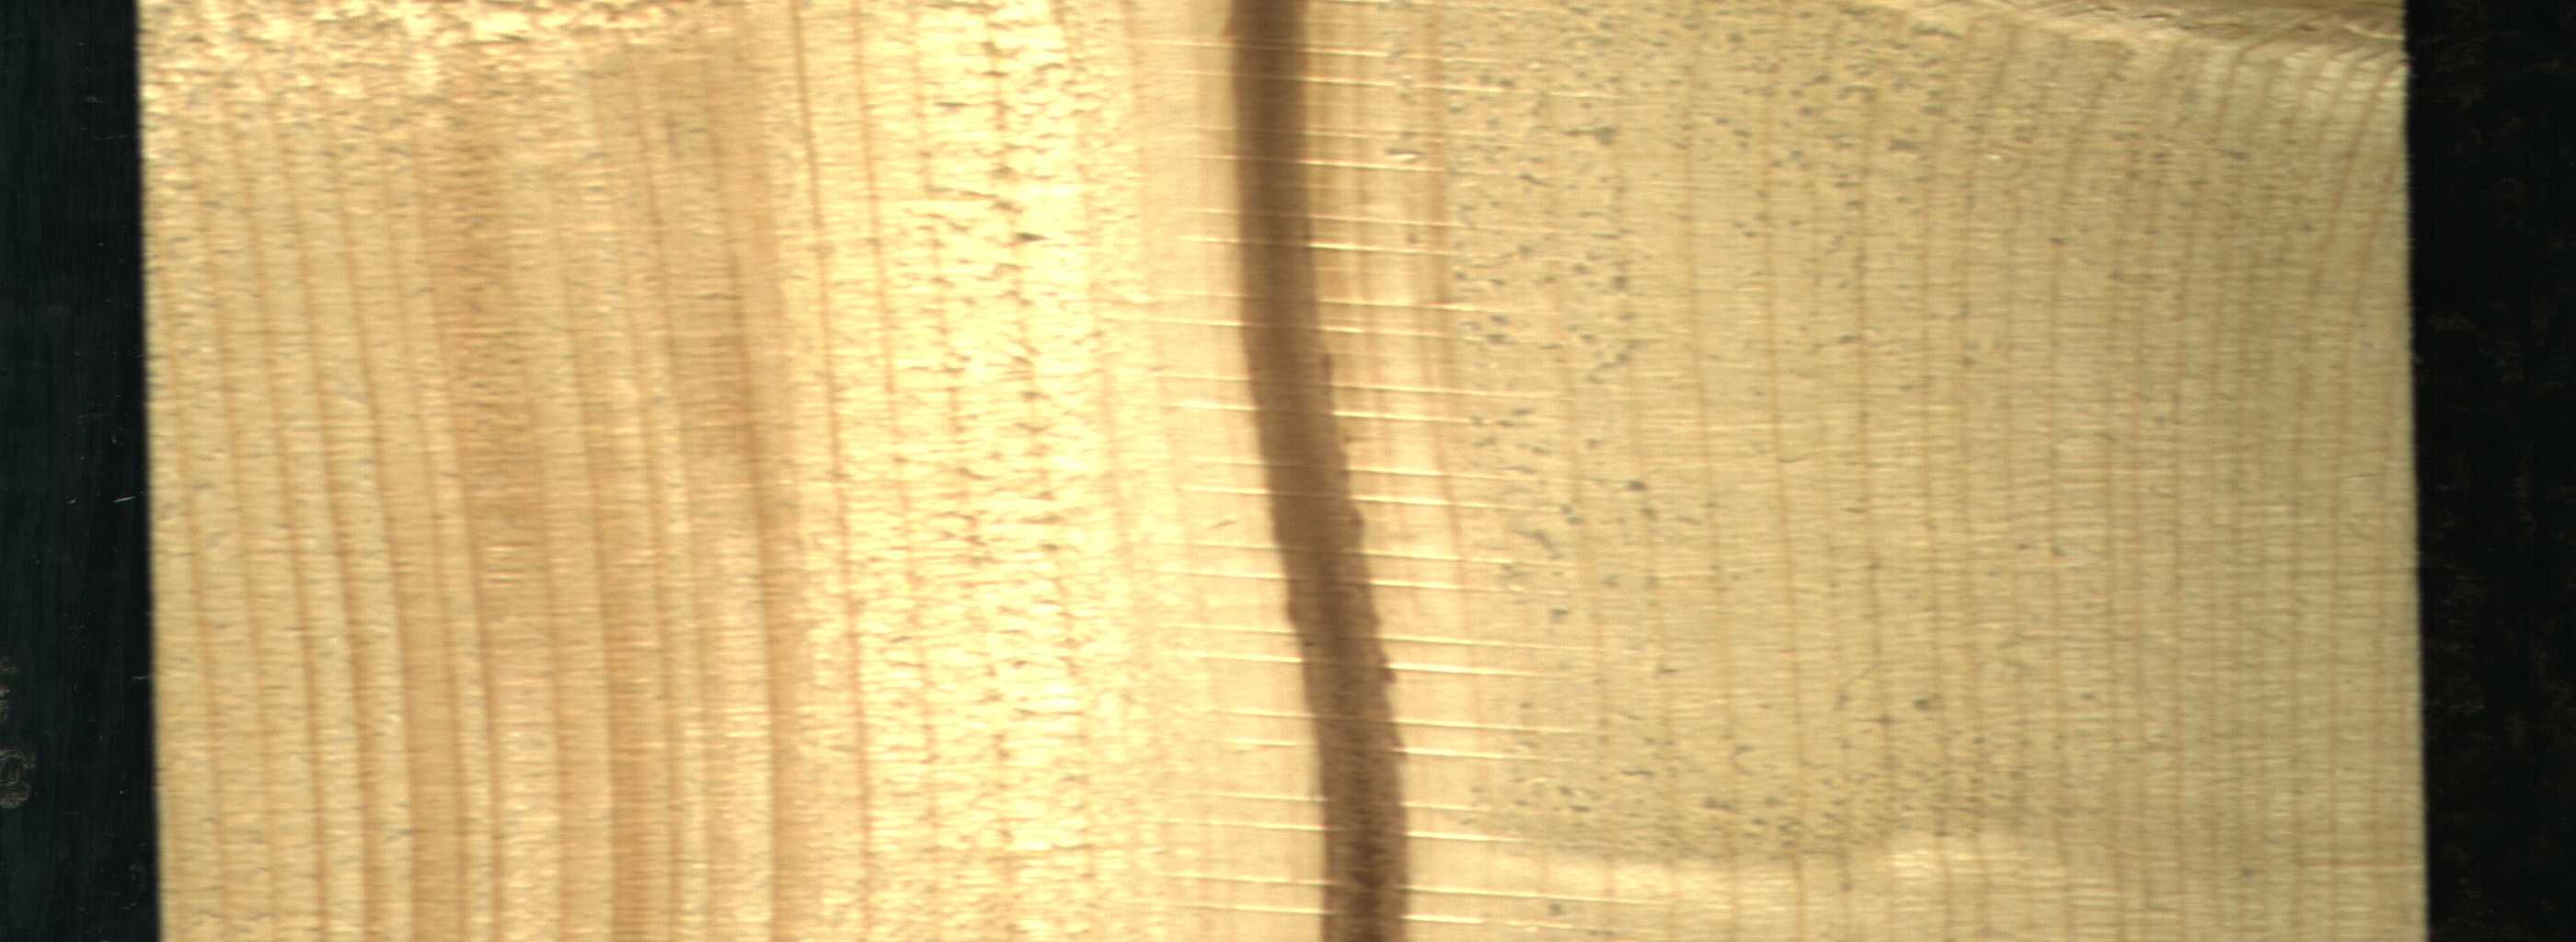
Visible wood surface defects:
Marrow
Live_Knot